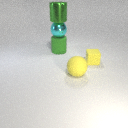
large green metal cylinder above large cyan metal sphere